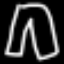
Label: pants